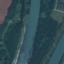
Land use / land cover class: River